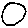
Label: circle